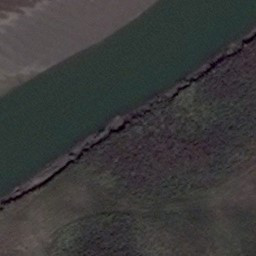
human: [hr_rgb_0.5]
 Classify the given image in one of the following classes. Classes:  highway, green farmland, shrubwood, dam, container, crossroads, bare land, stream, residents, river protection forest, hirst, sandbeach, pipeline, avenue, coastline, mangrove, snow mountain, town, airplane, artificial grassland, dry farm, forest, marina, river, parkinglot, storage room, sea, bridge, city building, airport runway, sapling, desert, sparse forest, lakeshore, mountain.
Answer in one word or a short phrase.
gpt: river